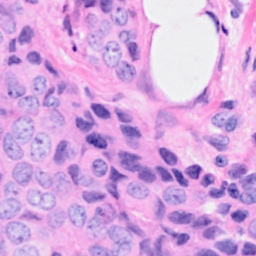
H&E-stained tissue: Breast